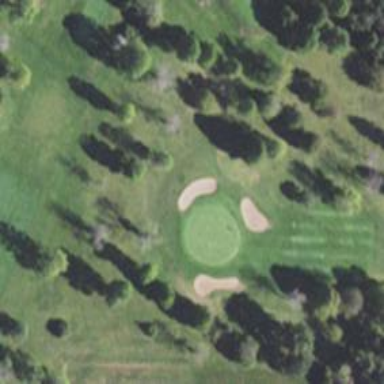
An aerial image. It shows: Golf hole.